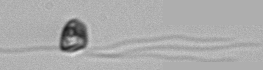
Label: flagellate_morphotype1